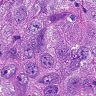
Metastatic tissue present: yes